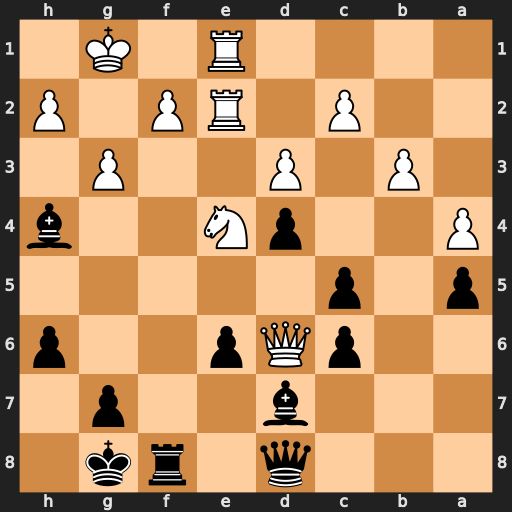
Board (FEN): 3q1rk1/3b2p1/2pQp2p/p1p5/P2pN2b/1P1P2P1/2P1RP1P/4R1K1
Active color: b
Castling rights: -
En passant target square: -
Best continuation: Be7 Qe5 Rf5